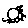
Label: sun